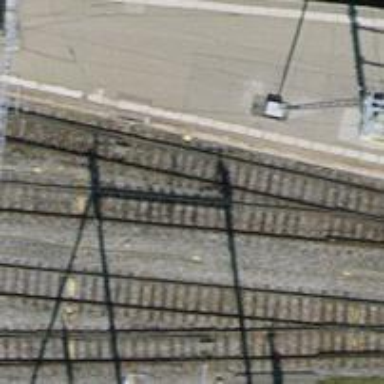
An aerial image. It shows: Railway switch.